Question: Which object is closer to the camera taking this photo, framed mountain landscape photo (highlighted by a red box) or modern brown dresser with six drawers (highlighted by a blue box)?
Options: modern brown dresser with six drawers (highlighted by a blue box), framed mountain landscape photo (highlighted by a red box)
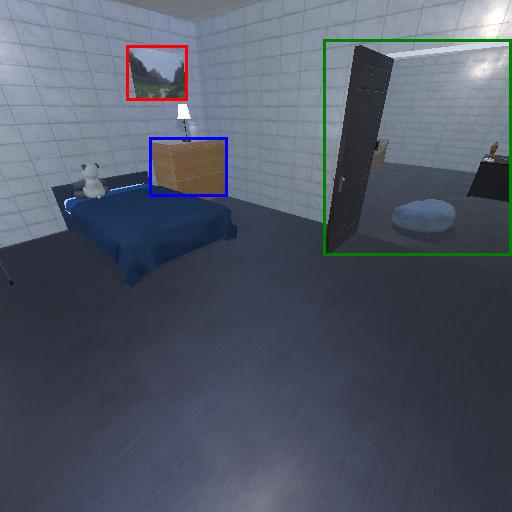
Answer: modern brown dresser with six drawers (highlighted by a blue box)